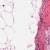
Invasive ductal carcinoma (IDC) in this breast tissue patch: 0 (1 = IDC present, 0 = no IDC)